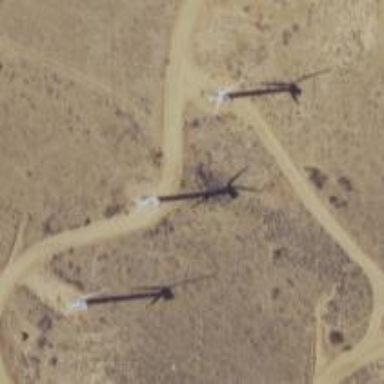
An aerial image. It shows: Wind power generator with wind turbines.